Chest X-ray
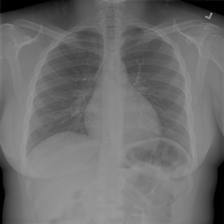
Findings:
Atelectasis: negative
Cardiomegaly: negative
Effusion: negative
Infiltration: negative
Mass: negative
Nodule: negative
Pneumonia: negative
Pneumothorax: negative
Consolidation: negative
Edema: negative
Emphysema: negative
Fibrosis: negative
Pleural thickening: negative
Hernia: negative